Interaction volume radius: 5 \u00c5
Interaction volume height: 30 \u00c5
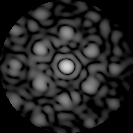
Disorder parameter: 0.5628